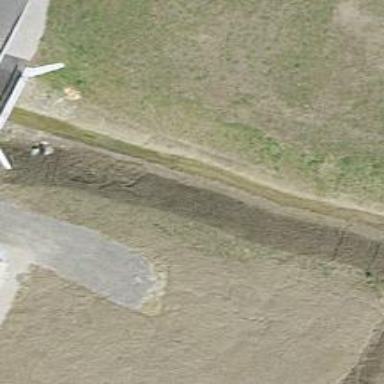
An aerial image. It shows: Ditch serving as waterway.